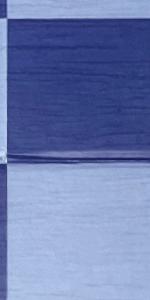
Label: Empty